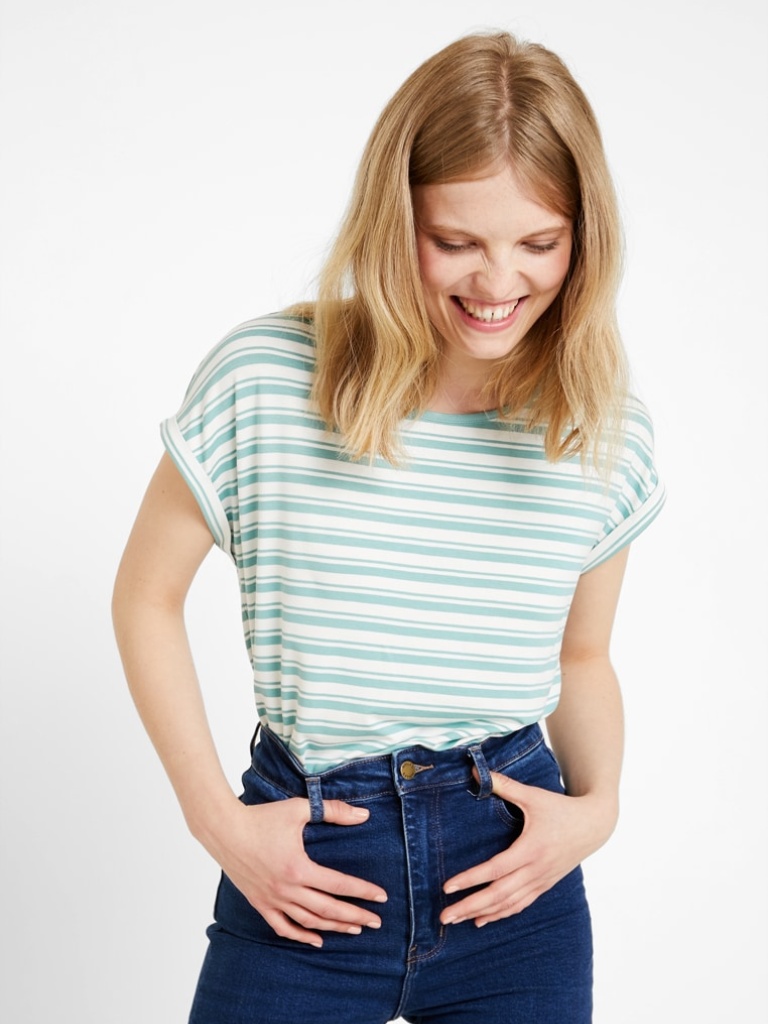
cotton relaxed short sleeve waist length French Tucked boat t-shirt